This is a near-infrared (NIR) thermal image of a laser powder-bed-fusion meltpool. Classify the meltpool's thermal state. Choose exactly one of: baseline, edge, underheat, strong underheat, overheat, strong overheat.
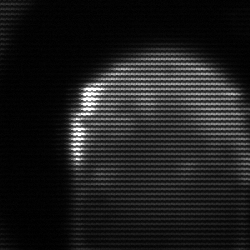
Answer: edge